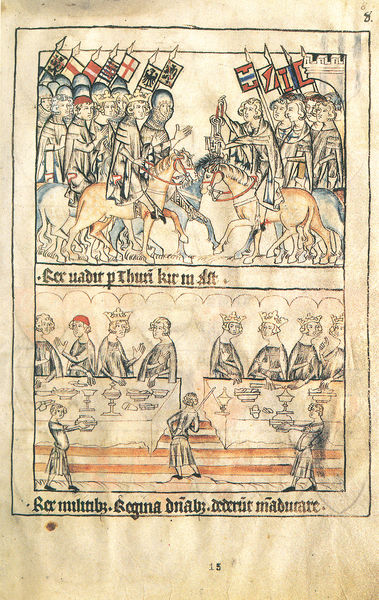
Titel: Trierer Bildhandschrift/Bilderchronik von Kaiser Heinrich VII. und Kurfürst Balduin von Luxemburg 1308-1313/ Kaiser Heinrichs Romfahrt
Schlagwörter: kampf, tisch, tische, zeichnung, rot, teppich, diener, gelehrte, tischtuch, personen, krone, pferd, pferde, reiter, schrift, papier, fahnen, bischof, könig, lanze, essen, zinnen, buch, seite, festmahl, mahl, ritter, brandfleck, pergament, wappen, gedeckt, mittelalter, lanzen, könige, speere, lateinisch, königreich, buchmalerei, entscheidung, reitet, 8, rittermahl, hpapier